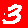
Digit: 3